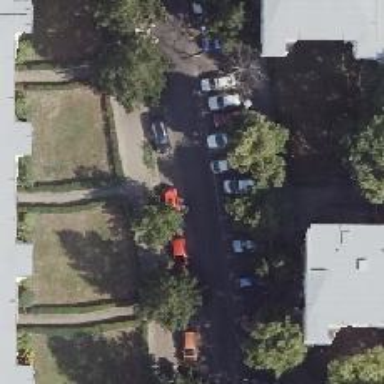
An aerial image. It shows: Residential road with asphalt surface. There are sidewalks on both sides and parallel parking lanes on the left.